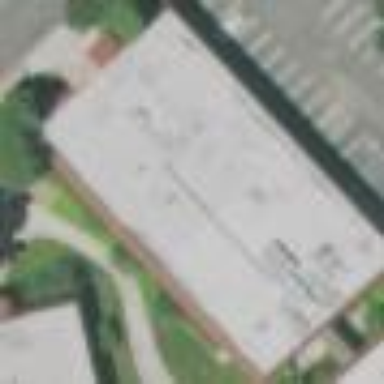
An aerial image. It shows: Office building.